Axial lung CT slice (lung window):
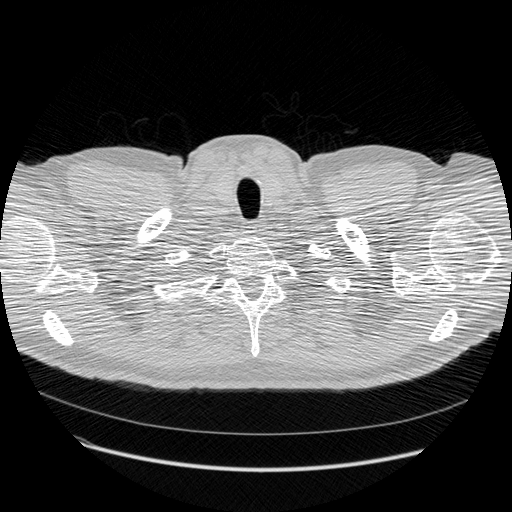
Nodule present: no